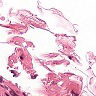
Metastatic tissue present: no